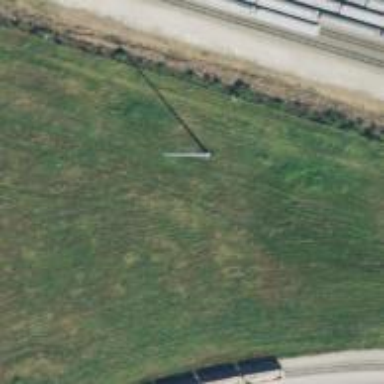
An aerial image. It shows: Power pole.